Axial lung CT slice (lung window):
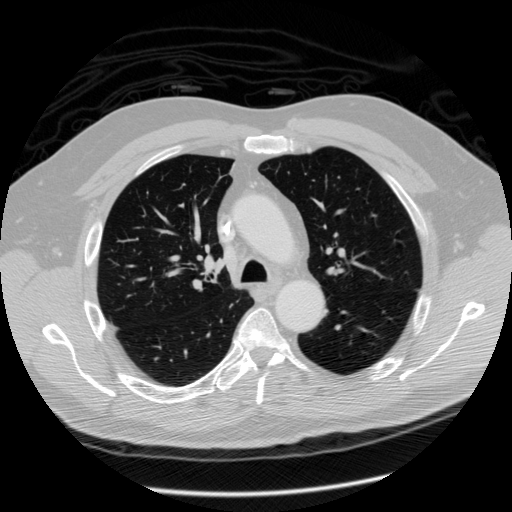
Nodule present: no